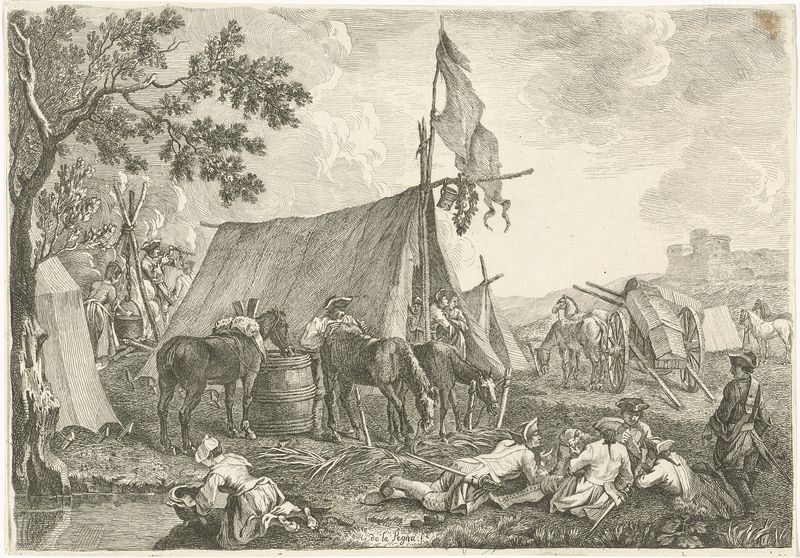
Titel: Landschap met een legerkamp
Künstler: Hyacinth de La Pegna
Standort: Amsterdam
Institution: Rijksmuseum
Schlagwörter: pferde, krieg, stich, kupferstich, zelt, feldlager, callot, calott